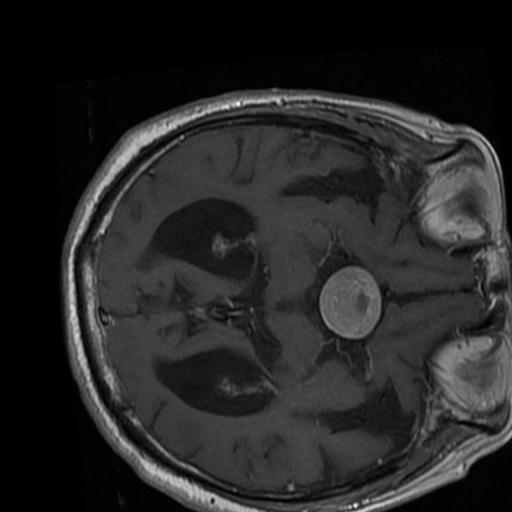
Label: brain_tumor